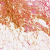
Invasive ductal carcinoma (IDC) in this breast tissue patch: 0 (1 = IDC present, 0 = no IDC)